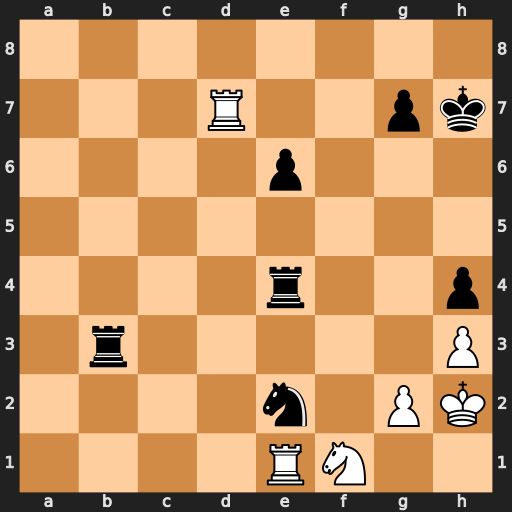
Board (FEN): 8/3R2pk/4p3/8/4r2p/1r5P/4n1PK/4RN2
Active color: w
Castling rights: -
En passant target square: -
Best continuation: Nd2 Rbe3 Nxe4